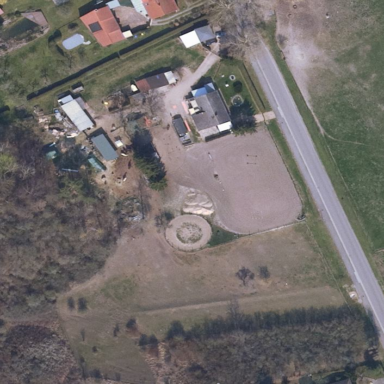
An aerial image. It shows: Farmyard area.